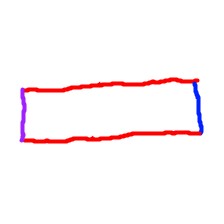
Shape: rectangle